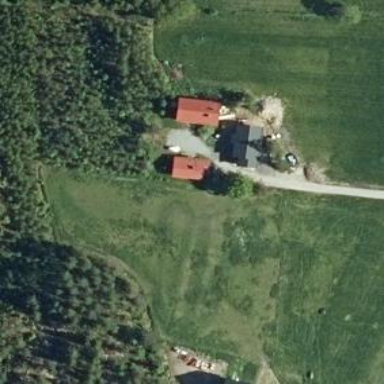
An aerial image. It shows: Farm.